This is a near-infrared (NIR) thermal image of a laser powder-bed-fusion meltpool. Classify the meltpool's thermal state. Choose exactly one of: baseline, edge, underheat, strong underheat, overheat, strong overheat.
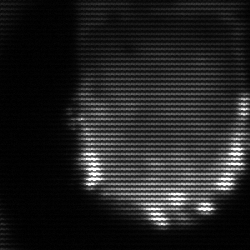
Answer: baseline